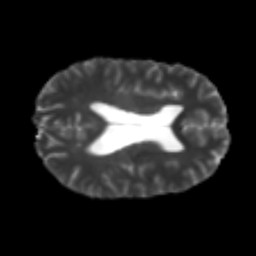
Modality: T2w
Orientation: axial
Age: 21
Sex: male
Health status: healthy
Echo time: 0.074 s